Question: I have already referenced other pages for my problem but I still can't get this to work. I feel a bit slow given that I have three examples below and still can't figure this out.
<URL>
<URL>
<URL>
Here is the code that I am using:
'''
Dim tdf As TableDef
Dim db As Database
Set db = CurrentDb
Set tdf = db.TableDefs("DeviceListT")
tdf.Connect = "ODBC;DATABASE=" & CurrentProject.path _
& "\HarmonicProfileDatabase_be.accdb"
tdf.RefreshLink
'''
The problem is that when I run it a window pops up.

I am not exactly sure what I am supposed to do with that nor do I want it to pop up in the first place as I will be giving the ms access files to someone else and they won't know what to do with this window either.
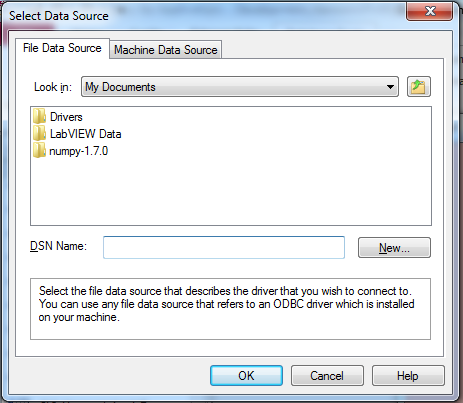
Answer: You are using SQL Server references but linking MS Access. For MS Access, you do not need an ODBC link, just refer to DATABASE:
'''
DBFile = CurrentProject.path & "\HarmonicProfileDatabase_be.accdb
''Check the file exists
strFile = Dir(DBFile)
If strFile <> "" Then
With CurrentDb
For Each tdf In .TableDefs
''Check that this is a linked table
''It can be useful to use table of tables instead
If tdf.Connect Like "*HarmonicProfileDatabase_be.accdb*" Then
tdf.Connect = ";DATABASE=" & DBFile
tdf.RefreshLink
End If
Next
End With
MsgBox "Link HarmonicProfileDatabase_be.accdb"
Else
MsgBox "Problem"
End If
'''
You could also use:
'''
sConnect = "Provider=Microsoft.ACE.OLEDB.12.0;Data Source=" _
& DBFile & ";Jet OLEDB:Database Password=pw;"
'''